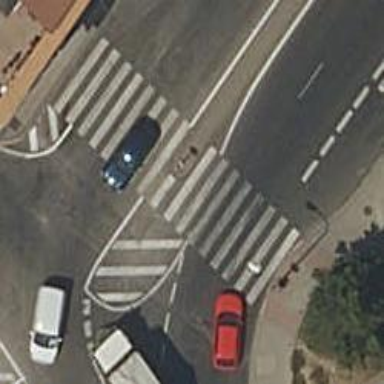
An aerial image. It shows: Marked crossing on footway.